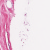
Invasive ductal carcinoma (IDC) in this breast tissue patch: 0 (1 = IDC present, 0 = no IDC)